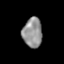
Tissue: lung
Cell type: T cells
Senescence score: 0.1034
Nuclear area (px): 565
Mean DAPI intensity: 146.041